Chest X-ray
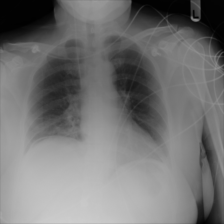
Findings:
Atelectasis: positive
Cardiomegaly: negative
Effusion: negative
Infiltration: negative
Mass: negative
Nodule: negative
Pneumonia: negative
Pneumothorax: negative
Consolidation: negative
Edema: negative
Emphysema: negative
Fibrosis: negative
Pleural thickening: negative
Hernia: negative